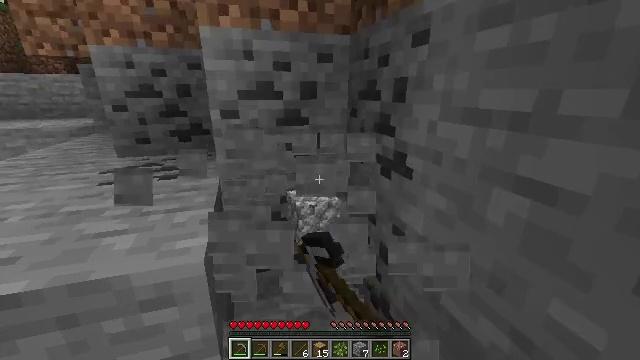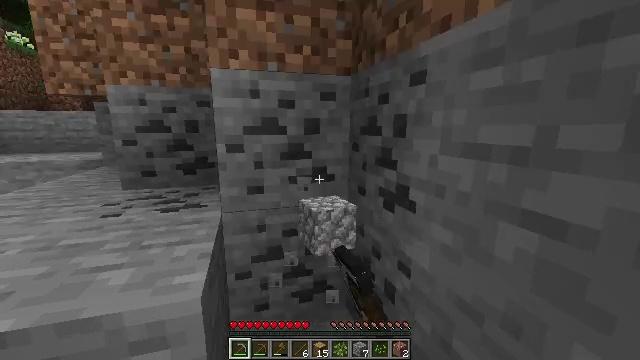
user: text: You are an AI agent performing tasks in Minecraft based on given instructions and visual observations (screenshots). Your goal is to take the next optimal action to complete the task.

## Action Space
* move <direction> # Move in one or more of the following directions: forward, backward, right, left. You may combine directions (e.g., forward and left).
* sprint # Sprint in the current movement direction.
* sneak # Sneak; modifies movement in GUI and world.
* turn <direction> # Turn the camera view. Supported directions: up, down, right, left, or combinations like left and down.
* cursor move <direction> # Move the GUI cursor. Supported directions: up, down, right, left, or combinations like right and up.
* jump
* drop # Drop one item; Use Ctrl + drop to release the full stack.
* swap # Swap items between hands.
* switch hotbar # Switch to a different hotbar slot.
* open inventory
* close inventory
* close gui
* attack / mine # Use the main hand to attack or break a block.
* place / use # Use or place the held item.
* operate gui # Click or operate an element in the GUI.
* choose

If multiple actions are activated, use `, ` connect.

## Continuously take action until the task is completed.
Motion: motion action
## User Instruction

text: Collect granite for building materials.
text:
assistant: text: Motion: turn up, attack / mine
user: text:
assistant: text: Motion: attack / mine